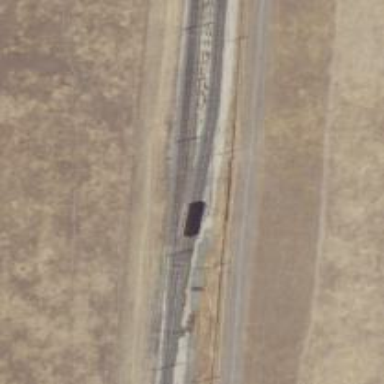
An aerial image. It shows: Preserved railway track with electrified contact lines.